Interaction volume radius: 10 \u00c5
Interaction volume height: 40 \u00c5
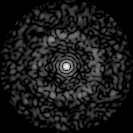
Disorder parameter: 0.8359